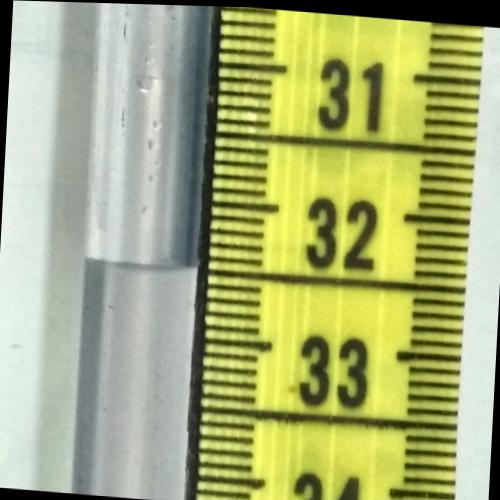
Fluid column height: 32.5 cm